Question: I am having issue with rendering Telerik's Kendo UI controls. In particular with DropDownList and DatePicker (there might be problems with other controls, but I have not used other controls yet).
I tested it on Chrome and IE and it's only happens in Chrome.
I have Windows 7 SP1, 4GB of RAM, Intel Core 2 Duo E8400 @ 3.00 GHz
This problem lasts from the day 1 when I started using KendoUI controls (about 2 months now), and yes I restarted my machine multiple times.
Here is just example of what I am getting.

Any ideas or suggestions are appreciated.
Thanks in advance.
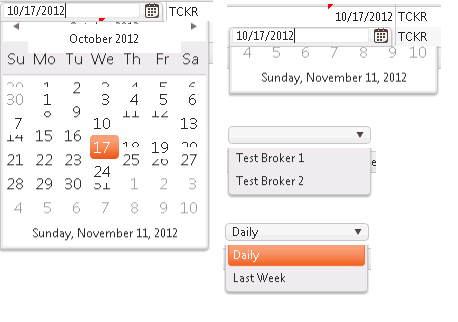
Answer: This is a known bug with CSS transitions in Chrome 22+ (Kendo UI uses them internally for widget animation). The artifacts left on the screen are caused by transitioning CSS transforms. This should be fixed in Chrome Canary, but until then you can add this CSS to your page (creating an invisible pseudo element which has a 3D transform, causing the whole page to be accelerated) to fix it:
'''
body:after {
content: "";
display: block;
visibility: hidden;
height: 0;
font: 0/0;
-webkit-transform: translateZ(0);
}
'''
The next Kendo UI release will have this fix integrated.